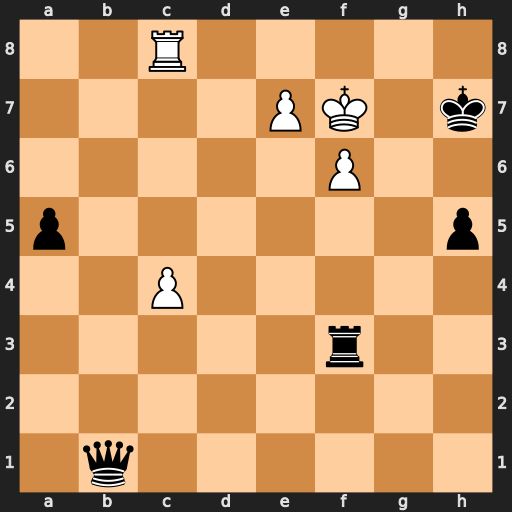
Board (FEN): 2R5/4PK1k/5P2/p6p/2P5/5r2/8/1q6
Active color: w
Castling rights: -
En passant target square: -
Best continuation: Rh8+ Kxh8 e8=Q+ Kh7 Qg8+ Kh6 Qg7#